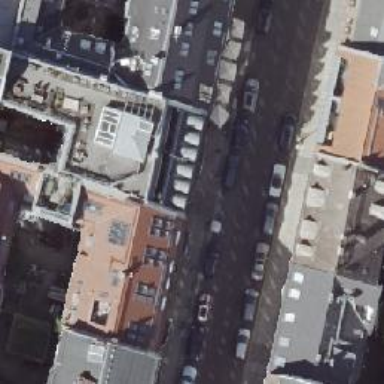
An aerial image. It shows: There is no parking sign in the parking lane.